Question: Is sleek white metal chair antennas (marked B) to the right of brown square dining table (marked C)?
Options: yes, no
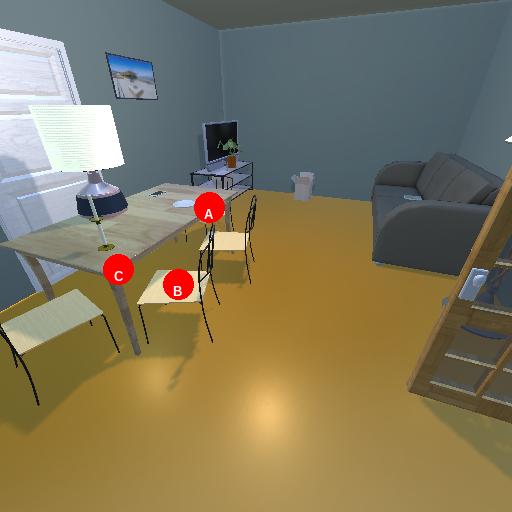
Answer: yes